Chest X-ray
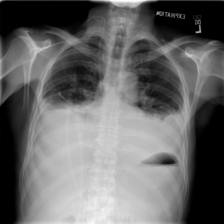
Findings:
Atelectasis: negative
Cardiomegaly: negative
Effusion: positive
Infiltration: negative
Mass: negative
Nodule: negative
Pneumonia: negative
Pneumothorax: negative
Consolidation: positive
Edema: negative
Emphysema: negative
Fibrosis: negative
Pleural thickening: negative
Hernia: negative